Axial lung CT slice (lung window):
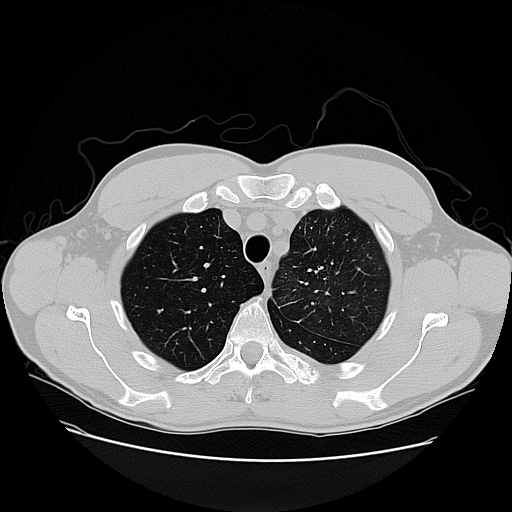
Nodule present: no